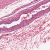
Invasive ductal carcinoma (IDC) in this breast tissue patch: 0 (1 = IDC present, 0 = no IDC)